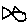
Label: fish